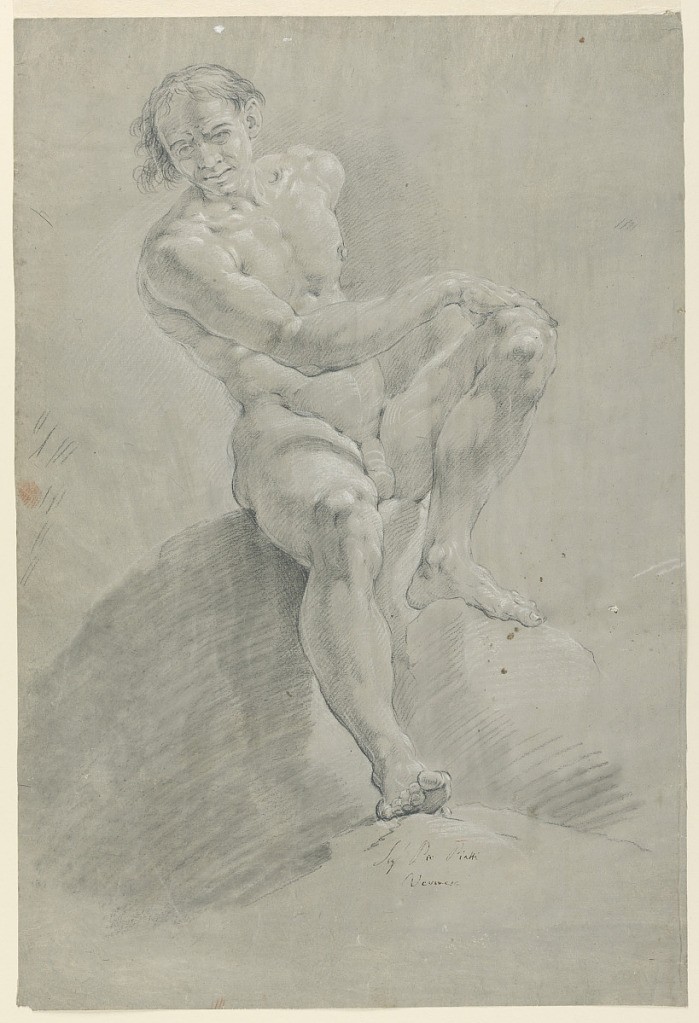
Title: Academic Study of a Male Nude
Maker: Pio Piatti, Italian, 1735–1816
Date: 1790–1816
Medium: Black and white chalk on paper with grey prepared ground
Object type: Drawing
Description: Seated male nude, shown frontally, with his left leg drawn up, his right hand rested on his left knee, and his left arm behind him.